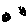
Label: moon